Question: Here is a vertical drop down menu, but the problem is that the indicator (little arrow) should show that one item (link) has other objects (children). I would like something like this:
And here is what I have
'''
<nav>
<ul>
<li><a href="#">Link1</a></li>
<li><a href="#">Link2</a></li>
<li><a href="#">Link3</a></li>
<li><a href="#">Link4</a></li>
<li><a href="#">Link5</a>
<ul>
<li><a href="#">SubLink1</a></li>
<li><a href="#">SubLink2</a>
<ul>
<li><a href="#">SubSubLink1</a></li>
<li><a href="#">SubSubLink2</a></li>
</ul>
</li>
<li><a href="#">SubLink3</a></li>
</ul>
</li>
<li><a href="#">Link6</a>
<ul>
<li><a href="#">SubLink4</a></li>
<li><a href="#">SubLink5</a></li>
</ul>
</li>
</ul>
</nav>
'''
CSS
'''
nav
{
width: 230px;
padding-top: 8px;
}
nav li a
{
display: block;
line-height: 25px;
border-bottom: 1px solid #d4d4d4;
}
ul
{
list-style-type:none;
margin:0;
padding:0;
position: relative;
}
nav a:link
{
color: #718785;
display: block;
padding: 7px;
text-decoration: none;
font-size: 20px;
}
nav li a:hover
{
font-weight: bolder;
}
nav li a:active
{
font-weight: bolder;
}
nav a:visited
{
color: #718785;
border-bottom: 1px solid #d4d4d4;
}
/*dropdown menu*/
nav ul ul
{
display: none;
margin-left: 230px;
margin-top: -40px;
float: left;
height: 0;
background-image: url('http://i58.tinypic.com/2exvv5i.png');
}
nav ul li:hover > ul
{
display: block;
width: 230px;
height: 40px;
}
nav li > a:after
{
background-image: url('http://i57.tinypic.com/xcw6f5.png');
width: 9px;
height: 6px;
margin: 10px;
}
'''
<URL>
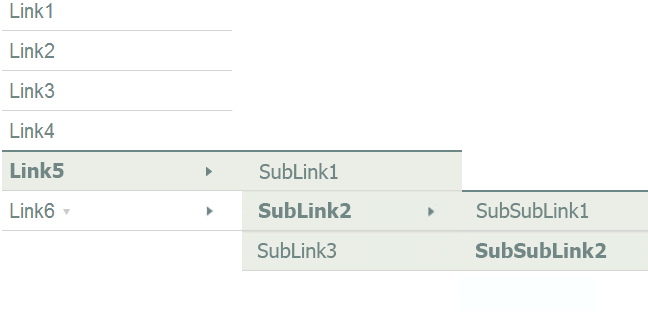
Answer: You can do it in some way with CSS using ':before' pseudo-element like this:
- First change the hide element from the 'ul' to 'li':'''
nav ul ul {
/*display:none; Remove this*/
}
nav ul ul li{
display:none; /*Add this*/
}
'''
':hover'- Then use the ':before' to show the arrow:'''
nav ul li > ul:before {
content:" ";
display:block;
width:15px;
height:15px;
position:absolute;
top:10px;
left:-15px;
background:url('yourarrow') no-repeat center;
}
'''
Check this <URL>